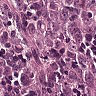
Metastatic tissue present: yes